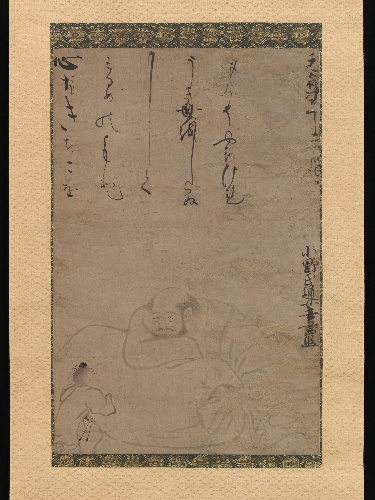
Title: 小野通筆　布袋唐子図|Hotei with a Child
Artist: Ono no Ozū (Ono no Tsū)
Artist bio: Japanese, 1559/68–1631
Date: 1624
Object type: Hanging scroll
Classification: Paintings
Medium: Hanging scroll; ink on paper
Culture: Japan
Period: Edo period (1615–1868)
Dimensions: Image: 24 5/8 × 16 1/16 in. (62.6 × 40.8 cm)
Overall with mounting: 68 1/2 × 21 9/16 in. (174 × 54.7 cm)
Overall with knobs: 68 1/2 × 23 11/16 in. (174 × 60.2 cm)
Department: Asian Art
Credit line: Mary Griggs Burke Collection, Gift of the Mary and Jackson Burke Foundation, 2015
Accession year: 2015
Repository: Metropolitan Museum of Art, New York, NY
Tags: Boys|Men